Aerial crown-view tile of a tropical tree (Barro Colorado Island, Panama), acquired 20241216:
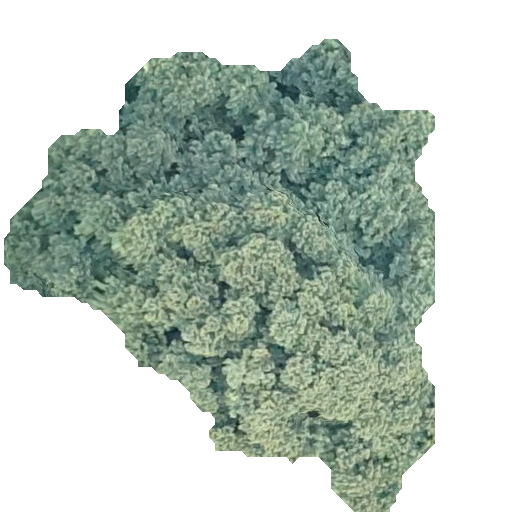
Species: Luehea seemannii
GBIF accepted scientific name: Luehea seemannii
Crown area: 187.55 m²